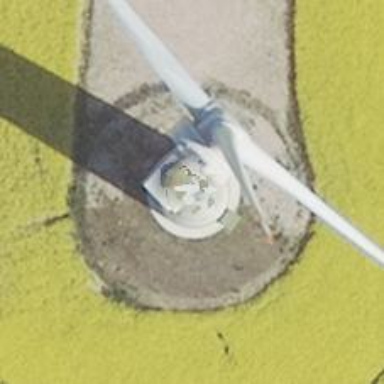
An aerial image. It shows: Wind generator with horizontal axis. The generator is wind turbine.